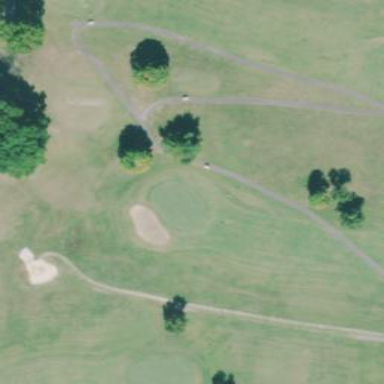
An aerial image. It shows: Grassy area designated as golf fairway.